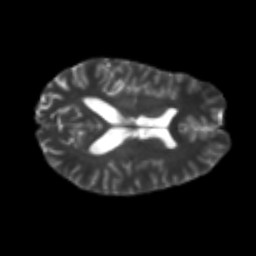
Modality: T2w
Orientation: axial
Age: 26
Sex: male
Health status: healthy
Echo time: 0.074 s